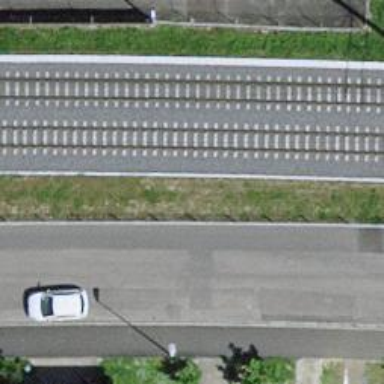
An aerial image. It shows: Service road with asphalt surface equipped with cycleway.